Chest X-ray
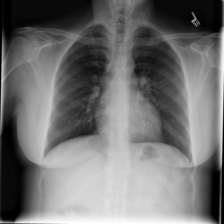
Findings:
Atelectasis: negative
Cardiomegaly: negative
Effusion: negative
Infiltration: negative
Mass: negative
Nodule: negative
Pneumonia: negative
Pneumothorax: negative
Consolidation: negative
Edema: negative
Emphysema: negative
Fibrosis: negative
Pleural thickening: negative
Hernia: negative